Question: My goal is to parse an xml code using drupal, to an external website, where it will be processed and saved in a database.
For this purpose i'm using the rules module. But i got a tiny problem that i don't seem to be able to solve.
For example i take one of the xml lines:
'''
<FullName>[account:field-bedrijfsnaam-bedrijf]</FullName>
'''
If the drupal token is empty the field should turn to:
'''
<FullName xsi:nil="true" />
'''
I tried some php code to check if the token is empty by doing this:
'''
<?php if(!empty('[account:field-bedrijfsnaam-bedrijf]')): ?>
<FullName>[account:field-bedrijfsnaam-bedrijf]</FullName>
<?php else: ?>
<FullName xsi:nil="true" />
<?php endif; ?>
'''
The empty function failed, so i tried if(strlen([account:field-bedrijfsnaam-bedrijf]) > 0) instead, but no success. The token doesn't seem to be empty using strlen and the empty function doesn't work at all.

Beneath the field where i've entered my xml code, drupal says i can use the $account and $site variables for evaluation. I where wondering if i could use these to check if the field data is empty or not?
Its an object, so how do i correctly check if a field in $account is empty or not? Since i can't use print_r(data is sended to external site), i don't see how to do this.
If it's not possible, does anyone know how to work around it...?
Thanx in advance.
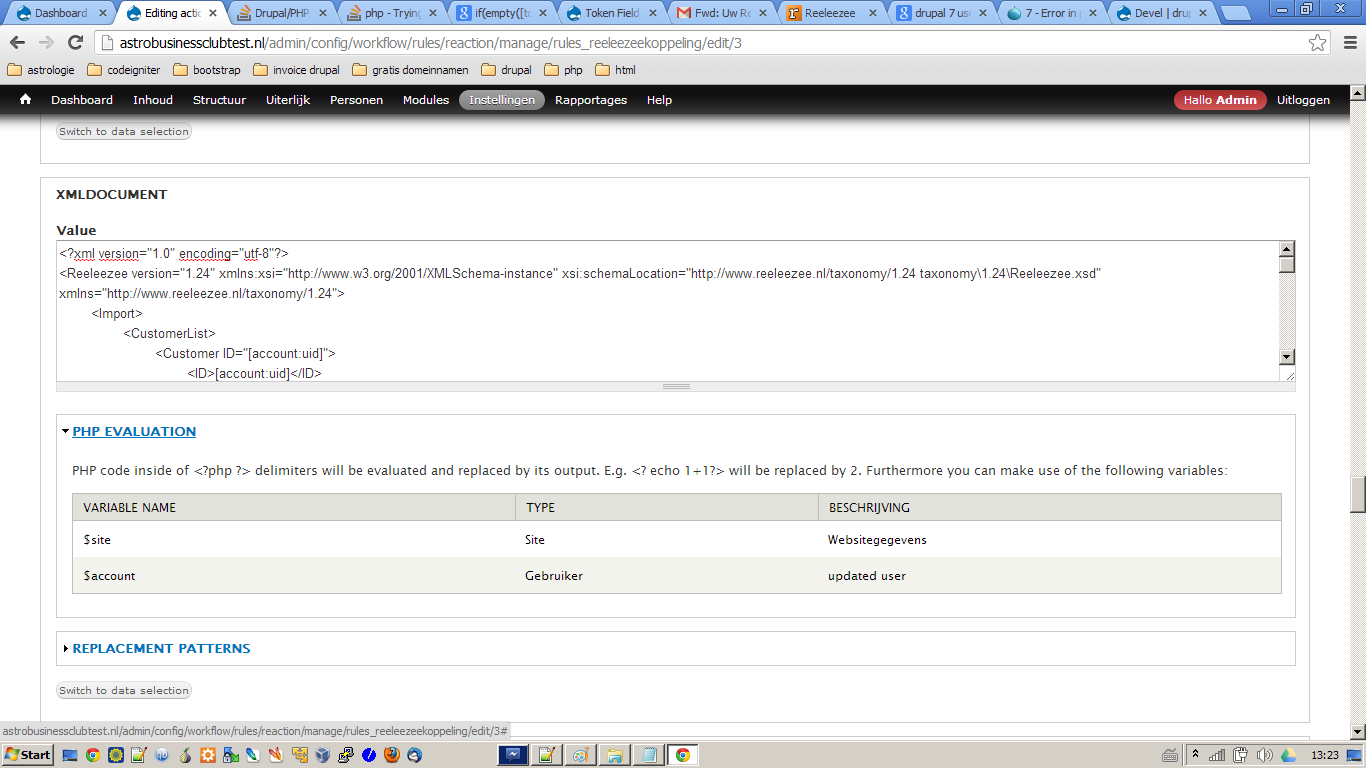
Answer: You can use the <URL> drupal function to get the variable and make sure it exists
'''
if(field_get_items('user', $account, 'field-bedrijfsnaam-bedrijf')) {
// code here when it is not empty
} else {
// Code when it's empty
}
'''
The first param passed to the function is the entity_type. So if someone else views this that will need to be replaced with whatever entity type they are using.
Hope it helps!